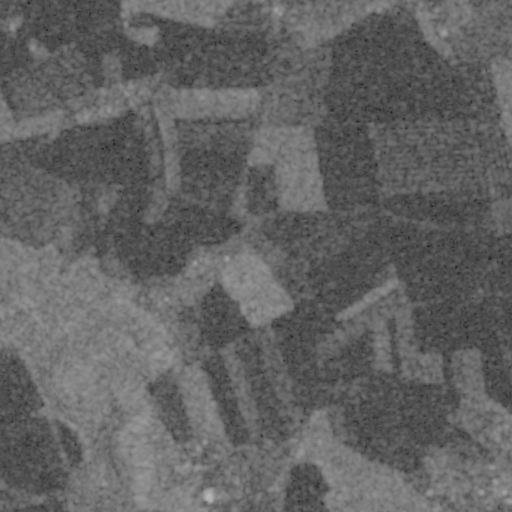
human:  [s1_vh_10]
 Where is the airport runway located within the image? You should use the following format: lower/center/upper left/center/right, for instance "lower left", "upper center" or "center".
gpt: The airport runway is located in the center right of the image.
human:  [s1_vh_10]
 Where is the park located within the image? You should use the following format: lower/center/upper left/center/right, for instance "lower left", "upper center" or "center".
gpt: The park is located in the lower right of the image.
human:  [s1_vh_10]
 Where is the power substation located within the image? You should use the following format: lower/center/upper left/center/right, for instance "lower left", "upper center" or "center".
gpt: The power substation is located in the center of the image.
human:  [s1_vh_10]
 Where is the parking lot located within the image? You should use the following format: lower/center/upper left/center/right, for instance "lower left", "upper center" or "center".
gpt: There is no parking lot in the image.

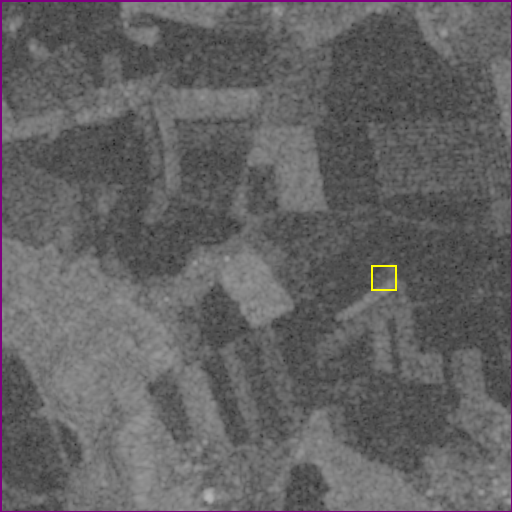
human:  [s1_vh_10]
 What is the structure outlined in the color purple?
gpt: The structure outlined in purple is a crop field.
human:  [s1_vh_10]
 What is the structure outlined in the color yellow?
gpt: The structure outlined in yellow is a park.
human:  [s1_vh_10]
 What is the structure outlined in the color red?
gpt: There is no red outline.